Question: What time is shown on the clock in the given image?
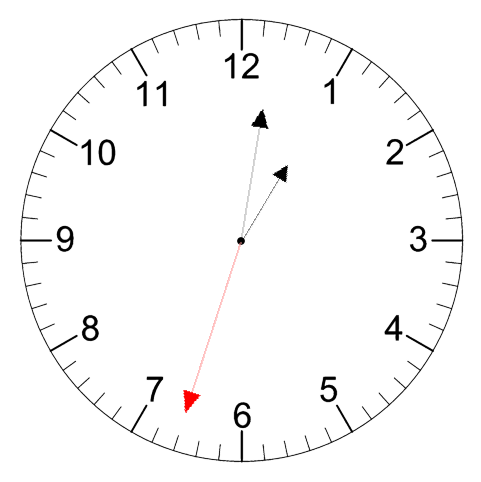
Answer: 01:01:33